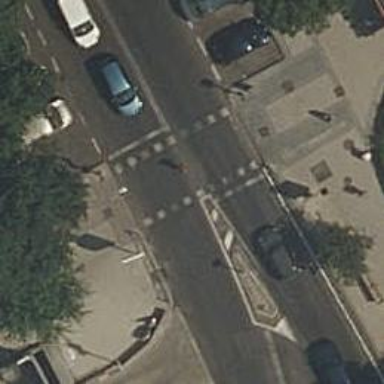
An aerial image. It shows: Road with traffic signals and zebra crossing with traffic signals.